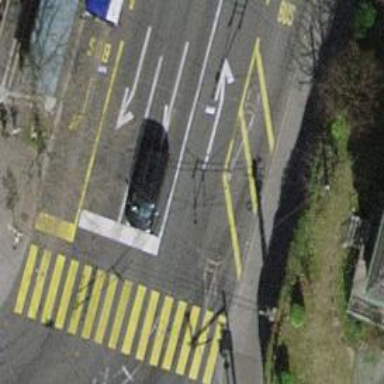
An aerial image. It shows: Road with traffic signals controlling the flow of traffic.